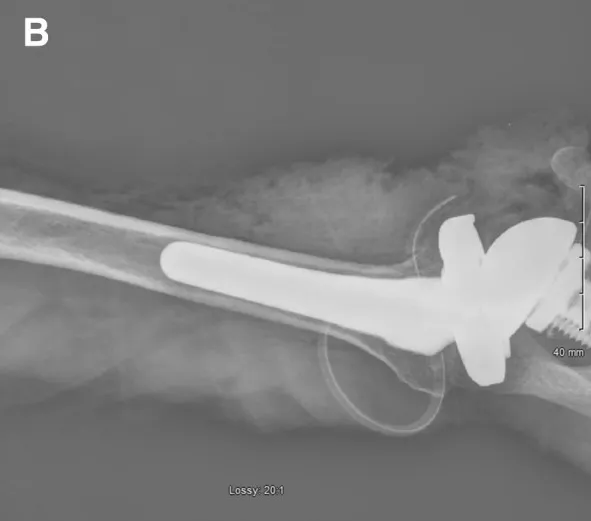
A-b: Post-operative radiographs demonstrating implant position and alignment.
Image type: radiology (x_ray)